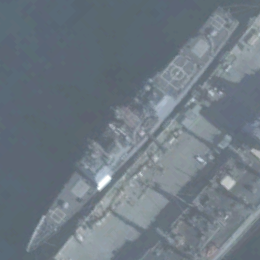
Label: cruiser